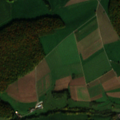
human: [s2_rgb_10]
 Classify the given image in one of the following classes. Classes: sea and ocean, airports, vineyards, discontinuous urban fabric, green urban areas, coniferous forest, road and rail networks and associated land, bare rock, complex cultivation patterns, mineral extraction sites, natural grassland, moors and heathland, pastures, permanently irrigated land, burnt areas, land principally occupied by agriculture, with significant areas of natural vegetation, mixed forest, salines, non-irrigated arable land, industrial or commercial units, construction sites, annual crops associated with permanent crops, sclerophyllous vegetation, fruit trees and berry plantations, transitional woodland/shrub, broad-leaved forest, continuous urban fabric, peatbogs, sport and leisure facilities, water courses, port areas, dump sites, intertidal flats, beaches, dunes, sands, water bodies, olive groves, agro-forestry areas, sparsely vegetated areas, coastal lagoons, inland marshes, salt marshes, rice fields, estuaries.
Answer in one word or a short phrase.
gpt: pastures, complex cultivation patterns, land principally occupied by agriculture, with significant areas of natural vegetation, broad-leaved forest